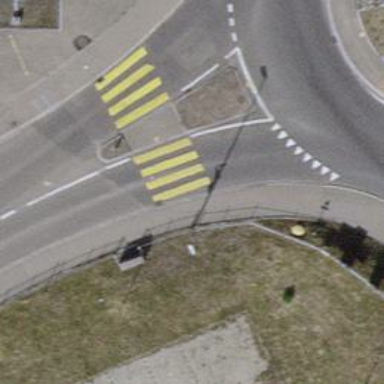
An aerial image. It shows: Traffic calming island.